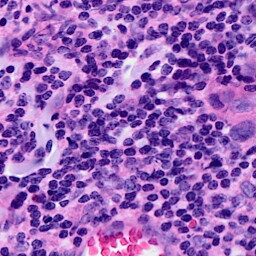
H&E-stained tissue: Breast